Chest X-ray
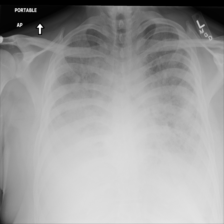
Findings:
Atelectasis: positive
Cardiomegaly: negative
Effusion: positive
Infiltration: negative
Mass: negative
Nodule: negative
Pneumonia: negative
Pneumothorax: negative
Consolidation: negative
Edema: positive
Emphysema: negative
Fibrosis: negative
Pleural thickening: negative
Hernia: negative